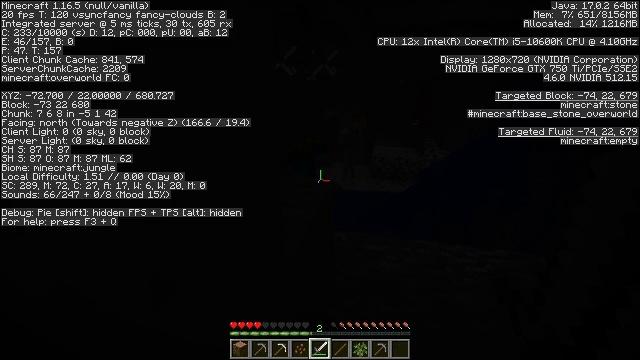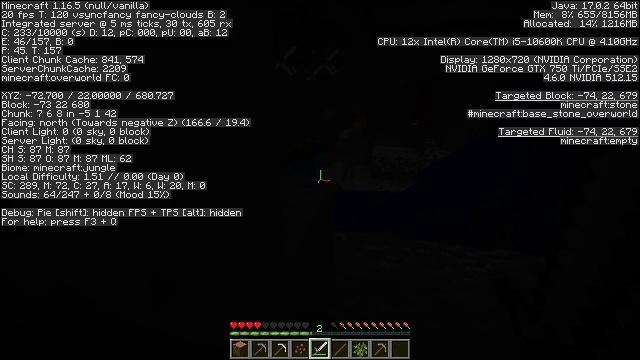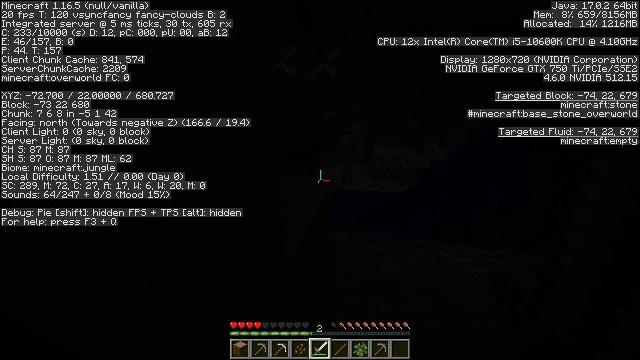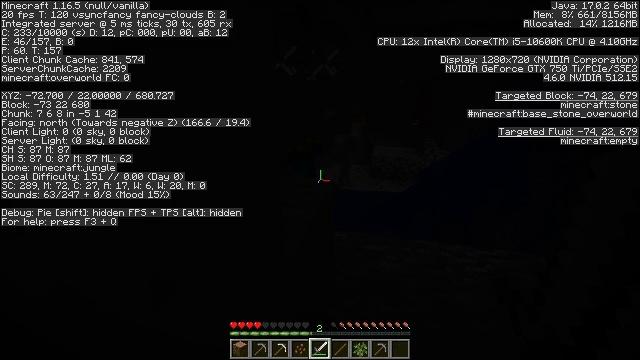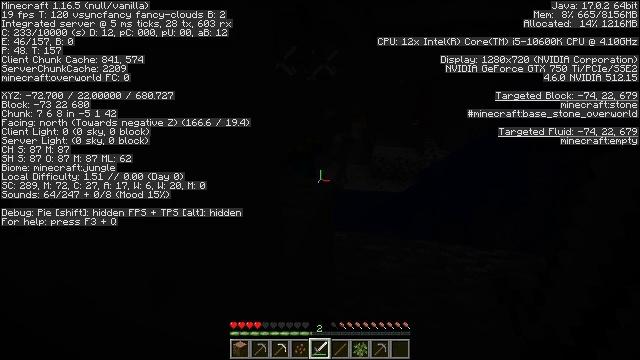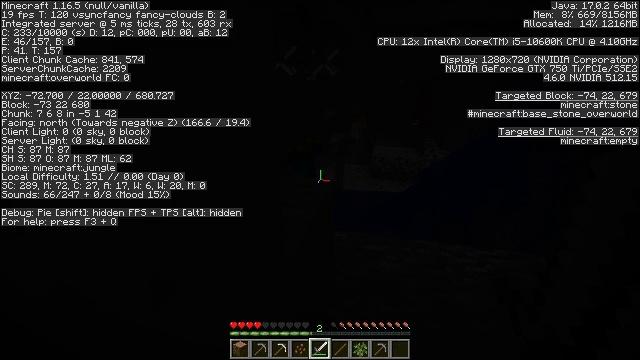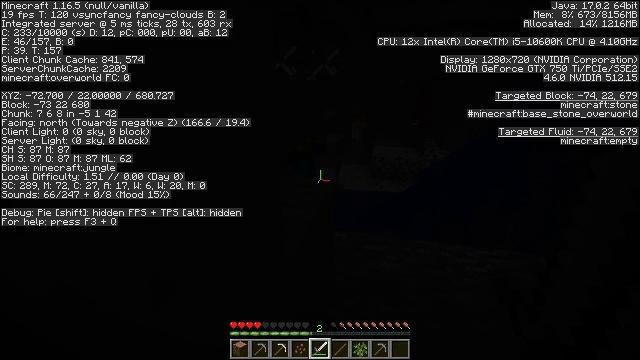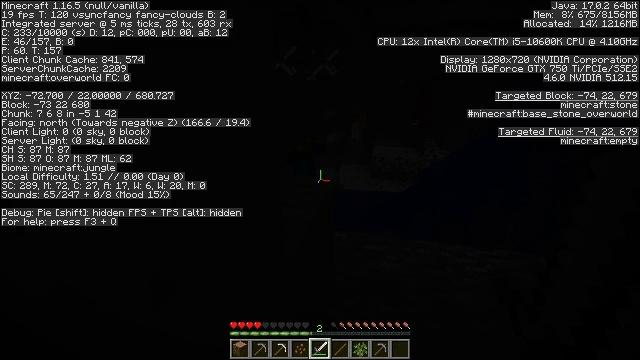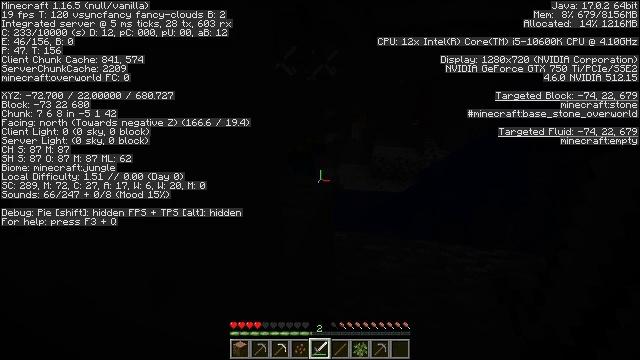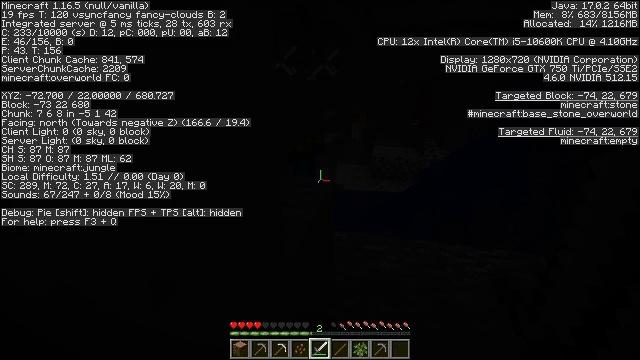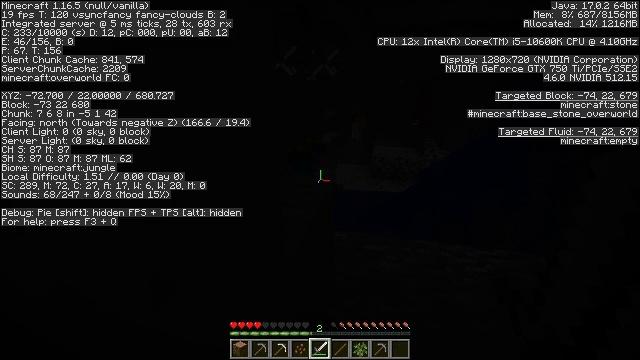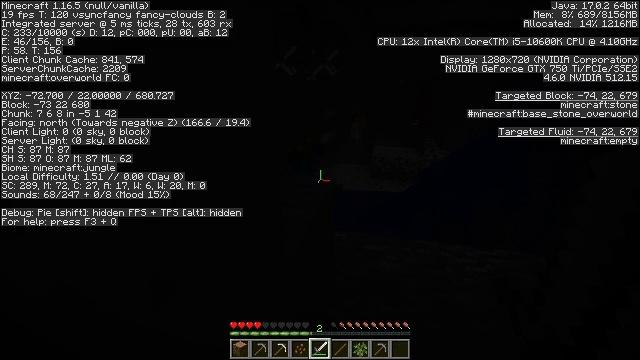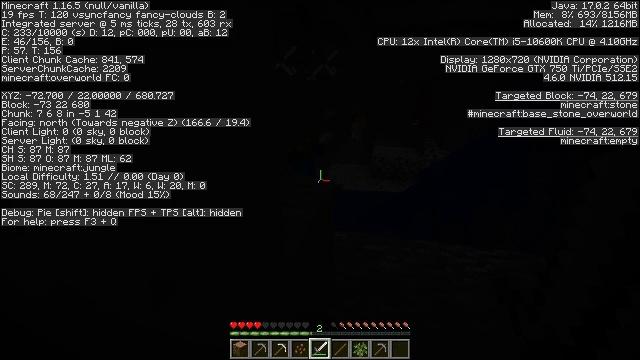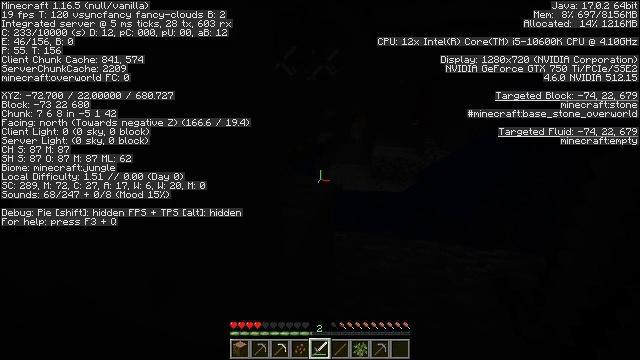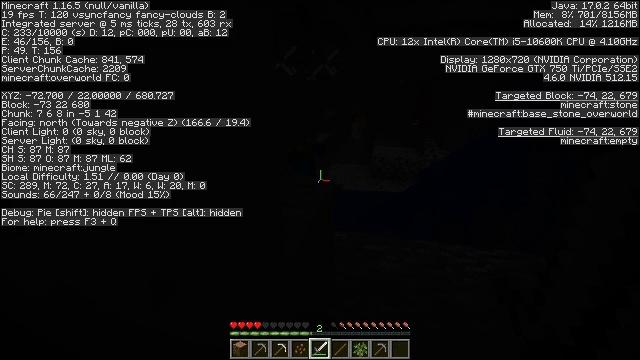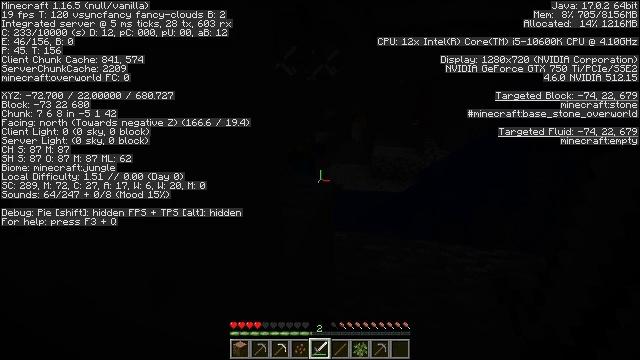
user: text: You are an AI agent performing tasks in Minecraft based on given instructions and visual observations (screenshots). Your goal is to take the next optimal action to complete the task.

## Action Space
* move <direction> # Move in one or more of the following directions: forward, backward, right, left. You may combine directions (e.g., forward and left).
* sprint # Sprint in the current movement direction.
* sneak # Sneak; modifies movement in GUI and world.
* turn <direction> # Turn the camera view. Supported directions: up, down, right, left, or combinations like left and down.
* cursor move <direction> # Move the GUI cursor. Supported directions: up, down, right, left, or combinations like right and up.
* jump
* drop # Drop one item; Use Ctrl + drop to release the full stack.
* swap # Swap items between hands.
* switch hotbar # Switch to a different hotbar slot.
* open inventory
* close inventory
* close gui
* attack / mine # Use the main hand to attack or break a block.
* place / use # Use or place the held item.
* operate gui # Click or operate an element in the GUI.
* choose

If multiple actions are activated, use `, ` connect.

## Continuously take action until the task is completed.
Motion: motion action
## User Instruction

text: Combat the skeleton.
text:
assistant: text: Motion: no_op
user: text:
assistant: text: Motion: no_op
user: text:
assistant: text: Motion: no_op
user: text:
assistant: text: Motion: no_op
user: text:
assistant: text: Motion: no_op
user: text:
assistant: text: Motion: no_op
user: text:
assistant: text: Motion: no_op
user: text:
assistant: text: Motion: no_op
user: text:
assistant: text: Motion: no_op
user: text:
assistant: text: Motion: no_op
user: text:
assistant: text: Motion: no_op
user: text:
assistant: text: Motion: no_op
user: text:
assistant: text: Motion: no_op
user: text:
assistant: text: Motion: no_op
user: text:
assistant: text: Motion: no_op
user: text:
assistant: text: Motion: no_op
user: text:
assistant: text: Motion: no_op
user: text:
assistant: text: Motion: no_op
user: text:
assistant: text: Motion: no_op
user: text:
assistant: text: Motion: no_op
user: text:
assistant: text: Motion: no_op
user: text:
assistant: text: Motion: no_op
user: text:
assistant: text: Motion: no_op
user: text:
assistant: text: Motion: no_op
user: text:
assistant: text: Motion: no_op
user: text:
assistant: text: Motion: no_op
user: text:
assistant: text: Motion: no_op
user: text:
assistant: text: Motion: no_op
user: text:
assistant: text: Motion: no_op
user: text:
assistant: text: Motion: no_op